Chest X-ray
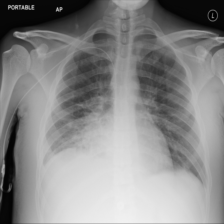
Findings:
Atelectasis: negative
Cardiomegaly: negative
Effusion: positive
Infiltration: negative
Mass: positive
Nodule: negative
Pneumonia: negative
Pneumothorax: negative
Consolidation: positive
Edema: negative
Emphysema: negative
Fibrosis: negative
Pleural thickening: negative
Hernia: negative